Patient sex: M
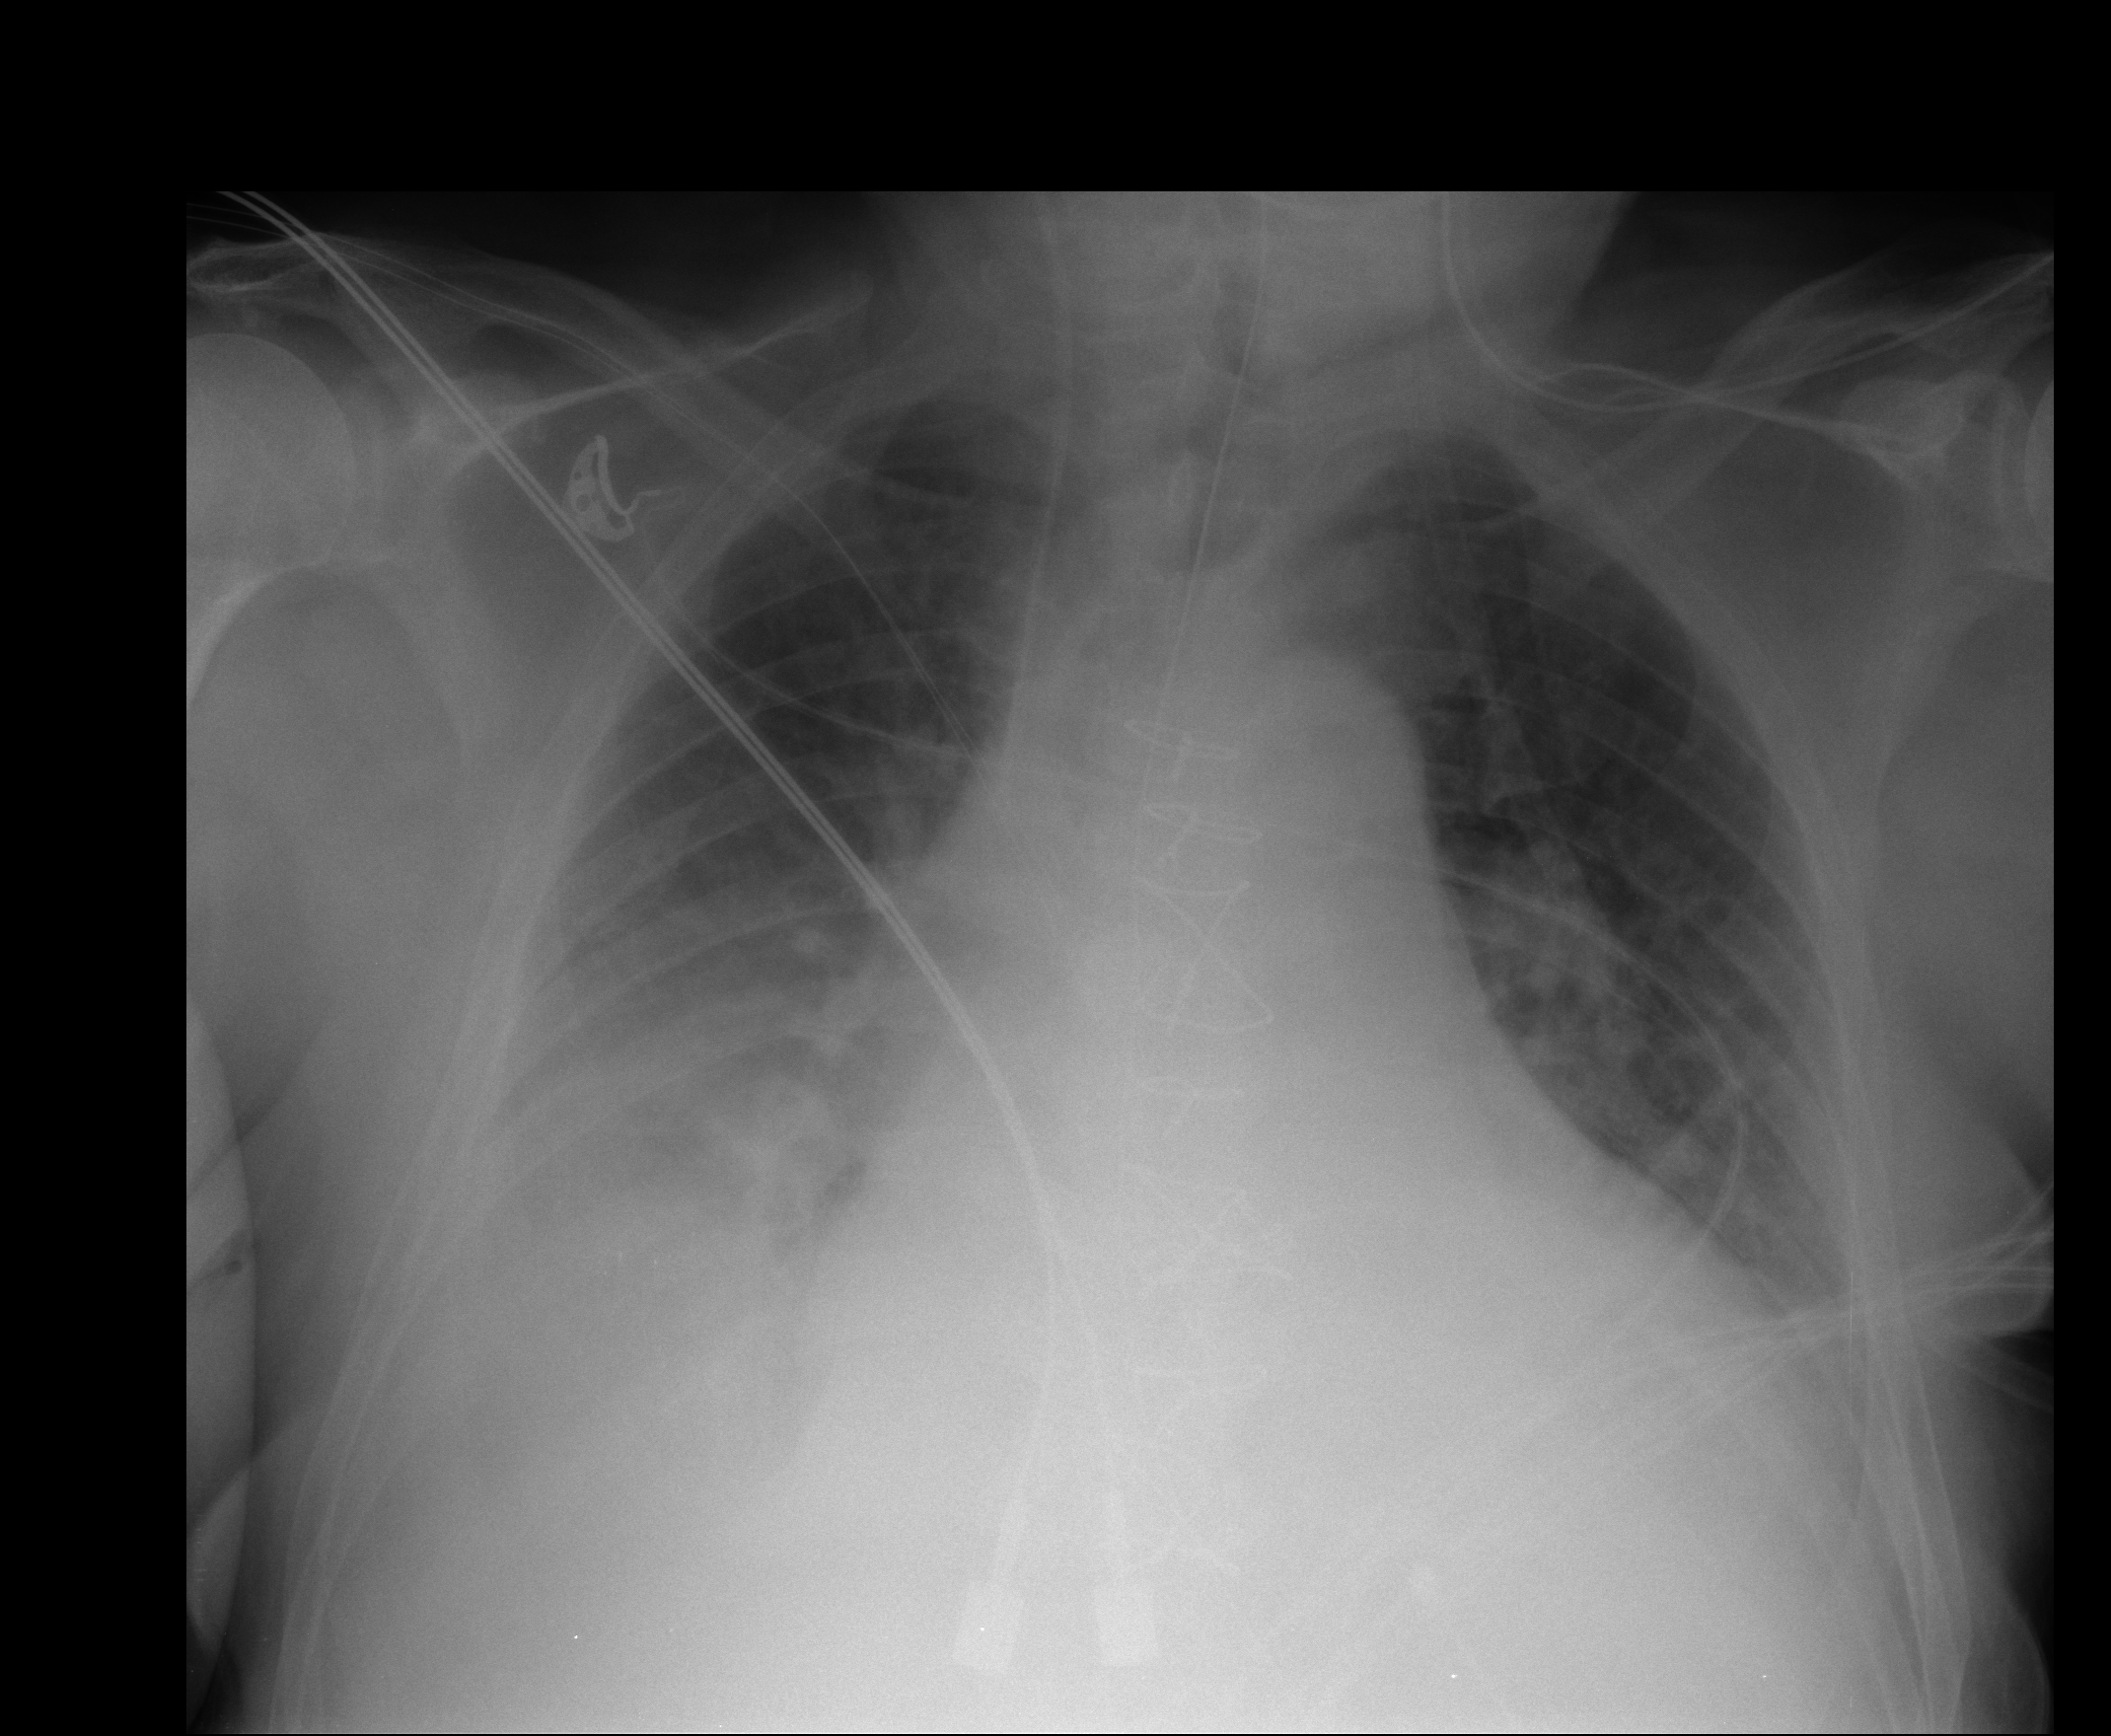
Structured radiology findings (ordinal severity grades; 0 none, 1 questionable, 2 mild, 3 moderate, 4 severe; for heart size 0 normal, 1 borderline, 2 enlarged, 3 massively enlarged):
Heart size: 3
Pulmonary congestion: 1
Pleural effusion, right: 3
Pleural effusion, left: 2
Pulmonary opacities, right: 0
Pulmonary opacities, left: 0
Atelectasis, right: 2
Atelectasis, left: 2